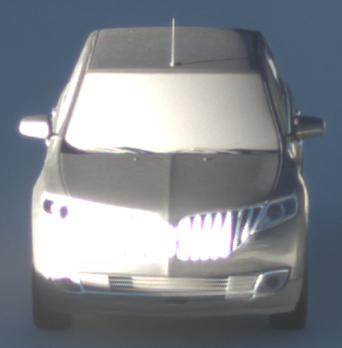
Make: Lincoln
Model: MKX
Detailed model: Gen. 1 CD3
Model produced from: 2010
Model produced until: 2015
Doors: 5
Color: gray
Road condition: dry road
Daytime: sunrise or sunset
Contrast: high contrast